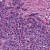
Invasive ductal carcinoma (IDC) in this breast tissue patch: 1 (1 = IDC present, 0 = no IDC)